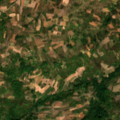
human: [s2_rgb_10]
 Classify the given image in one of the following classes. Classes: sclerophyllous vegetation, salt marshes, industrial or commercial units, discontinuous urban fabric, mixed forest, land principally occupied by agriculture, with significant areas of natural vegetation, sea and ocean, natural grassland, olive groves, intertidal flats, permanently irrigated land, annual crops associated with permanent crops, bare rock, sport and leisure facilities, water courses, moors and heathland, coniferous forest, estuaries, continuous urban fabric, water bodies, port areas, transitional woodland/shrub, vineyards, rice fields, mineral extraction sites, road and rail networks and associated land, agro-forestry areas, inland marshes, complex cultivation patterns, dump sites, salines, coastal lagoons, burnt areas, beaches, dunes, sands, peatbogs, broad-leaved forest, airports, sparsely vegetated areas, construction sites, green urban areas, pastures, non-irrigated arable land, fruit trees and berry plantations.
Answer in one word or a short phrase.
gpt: vineyards, complex cultivation patterns, land principally occupied by agriculture, with significant areas of natural vegetation, broad-leaved forest